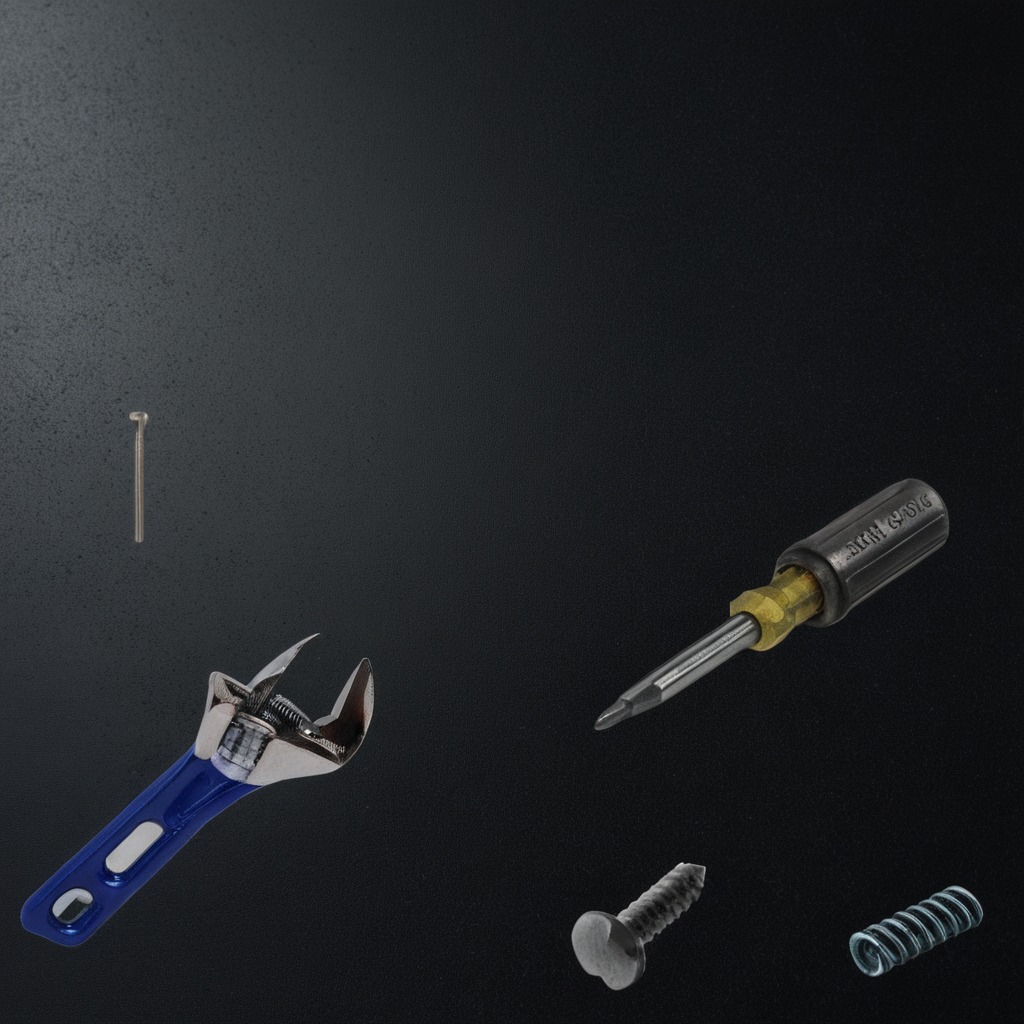
A metal machine screw, an iron nail, a coiled metal spring, a screwdriver, and a wrench are lying on the clean granite tabletop covered with a black rubber mat inside a workshop at night dim ambient light soft shadows worn but beneath the mat.